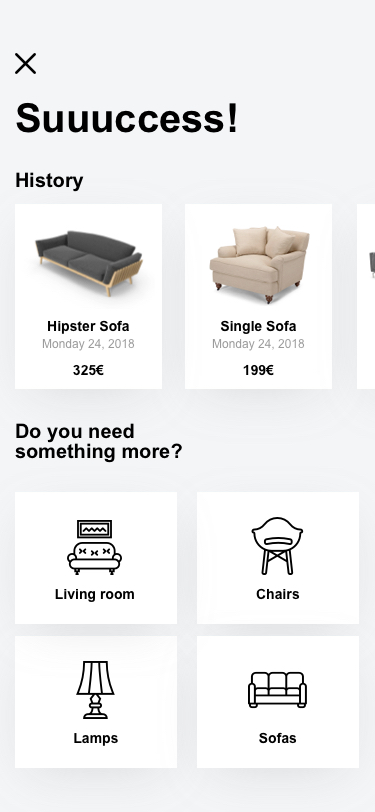
Text in this UI design:
Suuuccess!
199€
Monday 24, 2018
Single Sofa
199€
Monday 24, 2018
Gray Sofa
Monday 24, 2018
Hipster Sofa
325€
History
Chairs
Lamps
Sofas
Living room
Do you need something more?